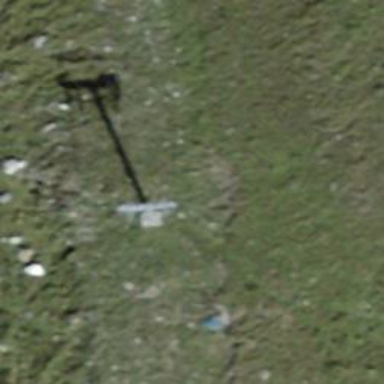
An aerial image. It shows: Pylon for aerialway.